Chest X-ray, PA view. Patient: 63 years old, sex F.
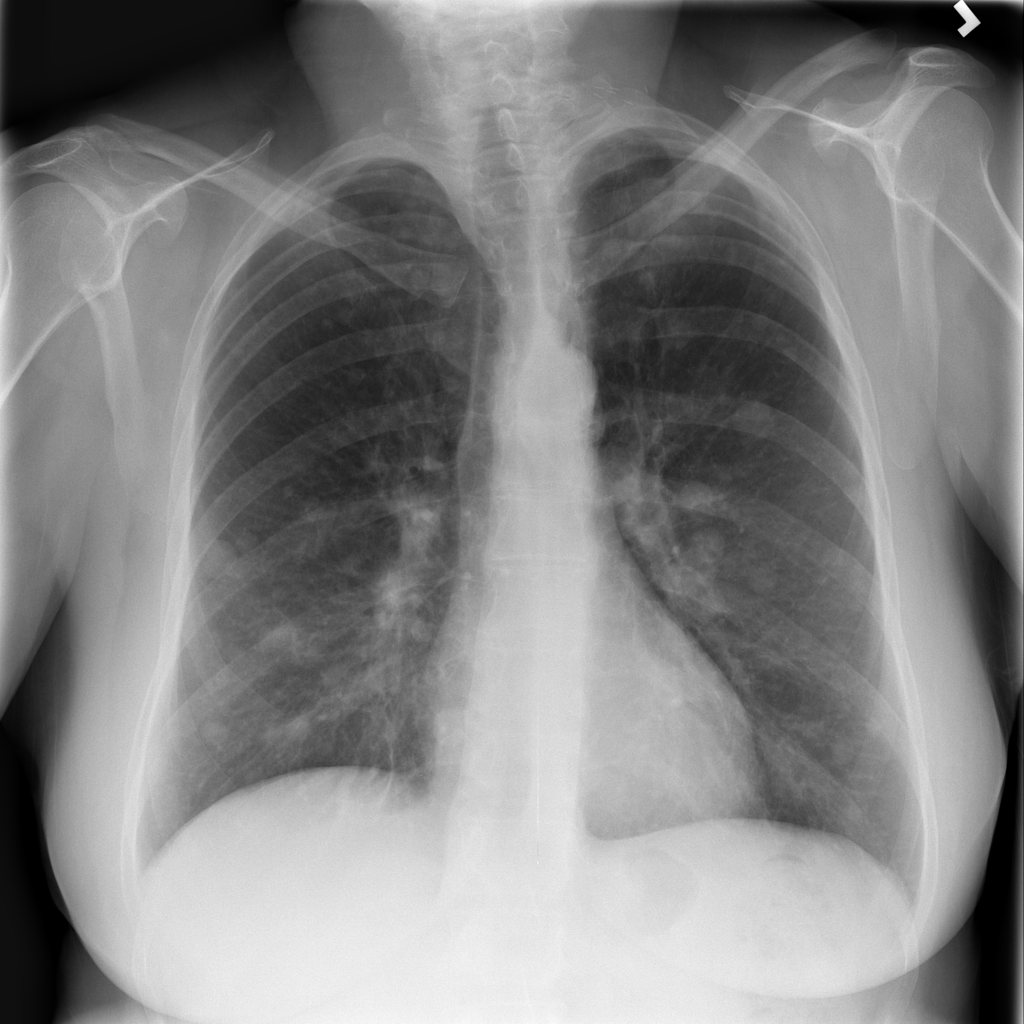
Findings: Nodule